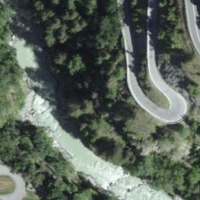
EUNIS habitat code: 23
Species observed at this site:
Lycaena phlaeas